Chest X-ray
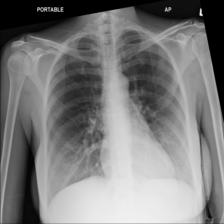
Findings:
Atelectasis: negative
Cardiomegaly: negative
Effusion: negative
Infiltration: negative
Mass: negative
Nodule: negative
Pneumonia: negative
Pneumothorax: negative
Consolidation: negative
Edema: negative
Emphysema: negative
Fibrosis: negative
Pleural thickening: negative
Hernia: negative